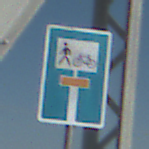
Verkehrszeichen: SackgasseRadverkehrFussgaengerDurchlaessig
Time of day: MorningAfternoon
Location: Outdoor (Special)
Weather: Clear
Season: NotSpecified
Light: Natural